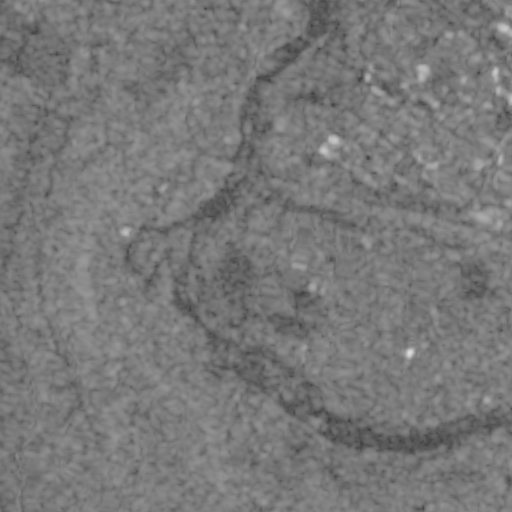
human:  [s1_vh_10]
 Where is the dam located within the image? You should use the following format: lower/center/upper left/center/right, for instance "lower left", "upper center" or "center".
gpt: The dam is located in the lower right of the image.
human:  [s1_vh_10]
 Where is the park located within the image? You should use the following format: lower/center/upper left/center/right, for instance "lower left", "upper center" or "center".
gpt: The park is located in the upper right of the image.
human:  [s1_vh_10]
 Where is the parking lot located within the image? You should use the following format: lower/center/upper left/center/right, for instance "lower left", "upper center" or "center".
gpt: The parking lot is located in the upper right of the image.
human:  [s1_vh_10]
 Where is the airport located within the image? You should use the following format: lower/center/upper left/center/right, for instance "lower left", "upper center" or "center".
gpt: There is no airport in the image.

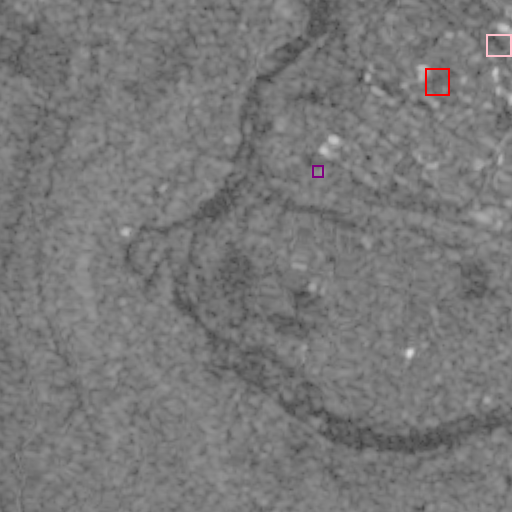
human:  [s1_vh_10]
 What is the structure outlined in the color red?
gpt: The structure outlined in red is a park.
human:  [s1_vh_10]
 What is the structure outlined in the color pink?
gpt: The structure outlined in pink is a parking lot.
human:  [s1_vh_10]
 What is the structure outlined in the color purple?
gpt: The structure outlined in purple is a power substation.
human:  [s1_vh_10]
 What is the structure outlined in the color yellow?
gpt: There is no yellow outline.